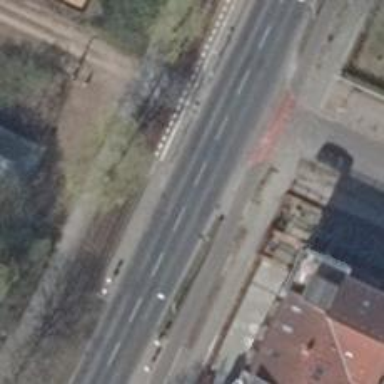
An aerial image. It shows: Unmarked road crossing.